Question: In my Microsoft SQL Server 2005 database I have data in column 'WorkingDays' like :
'''
<WorkingDays>
<Day>2011-05-05</Day>
<Day>2011-05-06</Day>
</WorkingDays>
'''
How to deserialize them within T-SQL query to 'DateTime' format?

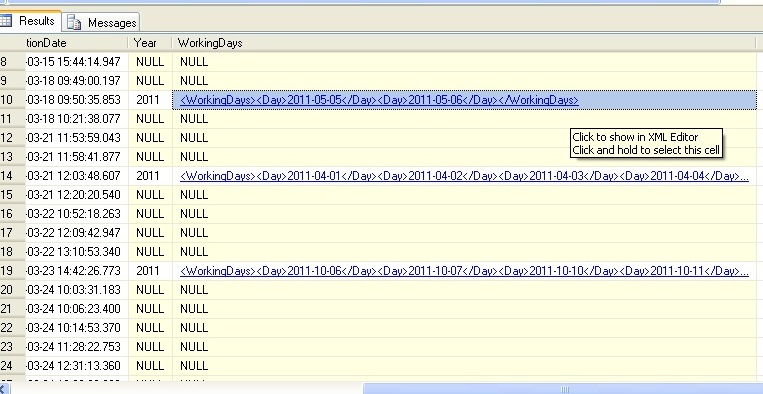
Answer: Try something like this:
'''
DECLARE @TEST TABLE(ID INT IDENTITY, XmlContent XML)
INSERT INTO @TEST(XmlContent) VALUES('<WorkingDays>
<Day>2011-05-05</Day>
<Day>2011-05-06</Day>
</WorkingDays>')
SELECT
ID,
WD.DAYS.value('(.)[1]', 'datetime') AS 'Day'
FROM
@TEST
CROSS APPLY
XmlContent.nodes('/WorkingDays/Day') AS WD(Days)
'''
This gives me an output of:
'''
ID Day
1 2011-05-05 00:00:00.000
1 2011-05-06 00:00:00.000
'''